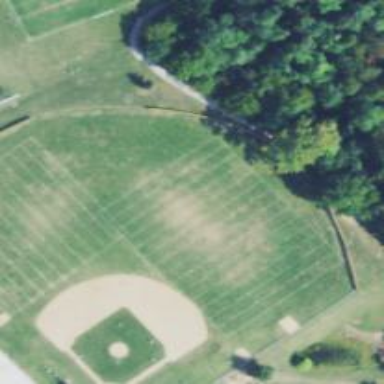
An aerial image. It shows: Baseball pitch for leisure land activities.